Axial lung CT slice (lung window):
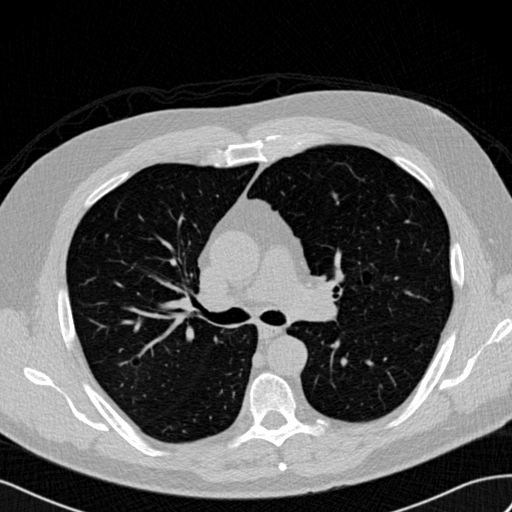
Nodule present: no